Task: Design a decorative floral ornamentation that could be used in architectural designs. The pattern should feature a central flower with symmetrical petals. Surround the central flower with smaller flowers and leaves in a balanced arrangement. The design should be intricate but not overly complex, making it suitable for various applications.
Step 1725:
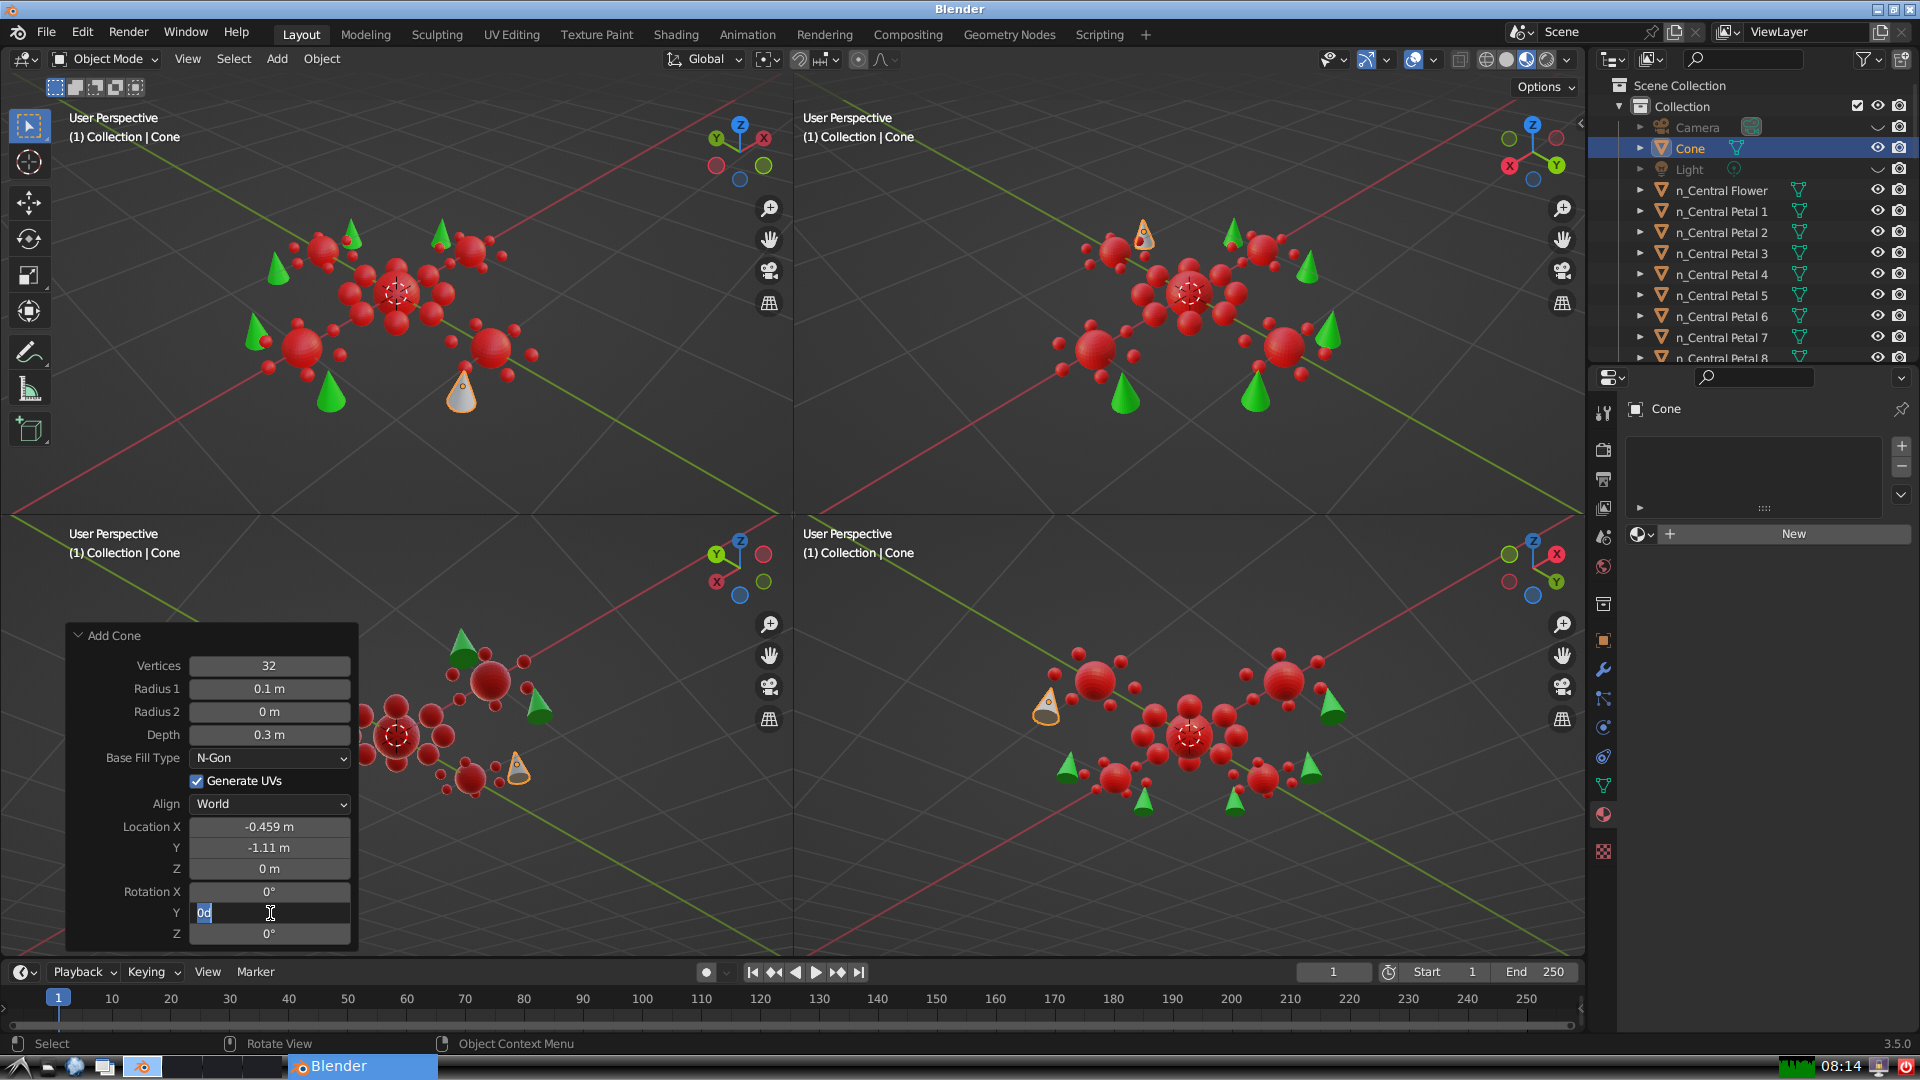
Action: input_text: 0.0